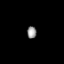
Tissue: lung
Cell type: Endothelial cells
Senescence score: 0.596
Nuclear area (px): 111
Mean DAPI intensity: 148.45